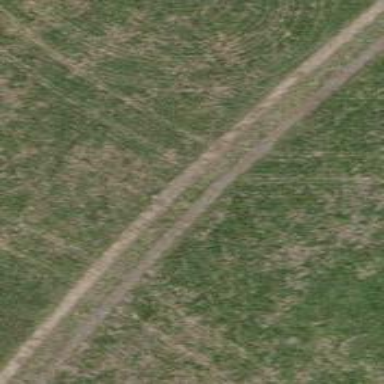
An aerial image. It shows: Track with grade 2 gravel surface.